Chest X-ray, PA view. Patient: 28 years old, sex M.
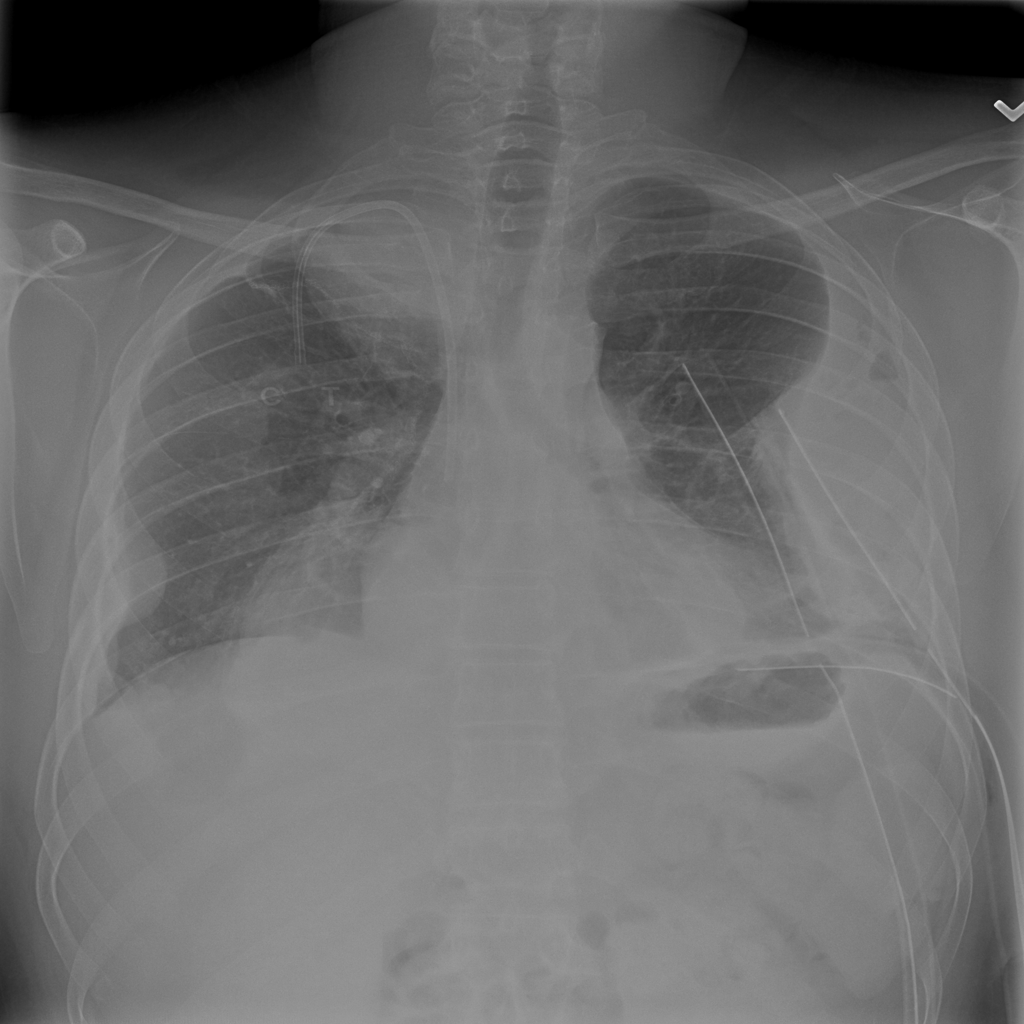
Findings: No Finding